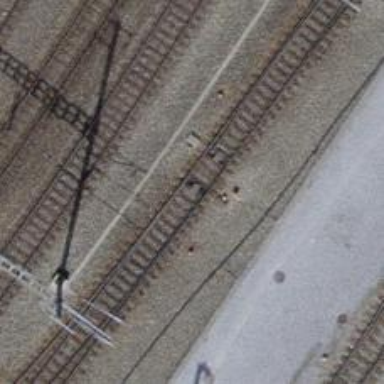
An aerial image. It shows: Single-track railway with electrified contact lines.